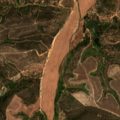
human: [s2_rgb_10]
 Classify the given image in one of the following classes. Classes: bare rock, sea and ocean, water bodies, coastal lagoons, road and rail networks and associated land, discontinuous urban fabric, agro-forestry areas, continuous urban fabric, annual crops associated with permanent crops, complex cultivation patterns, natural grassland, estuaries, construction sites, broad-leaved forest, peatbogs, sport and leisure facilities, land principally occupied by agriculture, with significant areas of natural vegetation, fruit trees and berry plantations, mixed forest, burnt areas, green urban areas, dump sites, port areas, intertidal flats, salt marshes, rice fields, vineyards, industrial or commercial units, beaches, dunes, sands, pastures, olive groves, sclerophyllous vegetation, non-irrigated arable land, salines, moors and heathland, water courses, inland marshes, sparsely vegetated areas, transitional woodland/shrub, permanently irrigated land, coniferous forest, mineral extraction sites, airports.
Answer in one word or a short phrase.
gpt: non-irrigated arable land, broad-leaved forest, transitional woodland/shrub